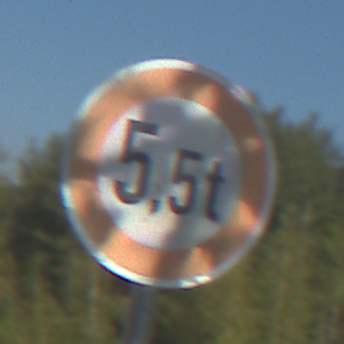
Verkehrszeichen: TatsaechlicheMasse
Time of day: Midday
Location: Outdoor (Nature)
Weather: Clear
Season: Summer
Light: Natural